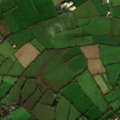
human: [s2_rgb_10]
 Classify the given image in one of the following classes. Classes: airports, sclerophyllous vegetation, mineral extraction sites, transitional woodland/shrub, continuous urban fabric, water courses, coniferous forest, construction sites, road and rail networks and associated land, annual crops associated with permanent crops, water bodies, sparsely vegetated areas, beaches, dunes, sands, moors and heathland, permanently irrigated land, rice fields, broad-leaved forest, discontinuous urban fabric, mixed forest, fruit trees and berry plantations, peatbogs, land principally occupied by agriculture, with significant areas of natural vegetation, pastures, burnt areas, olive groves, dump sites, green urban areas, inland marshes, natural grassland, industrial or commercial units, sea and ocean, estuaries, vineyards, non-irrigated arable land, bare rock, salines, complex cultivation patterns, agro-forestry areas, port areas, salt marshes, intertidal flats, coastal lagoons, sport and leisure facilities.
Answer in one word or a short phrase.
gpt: non-irrigated arable land, pastures